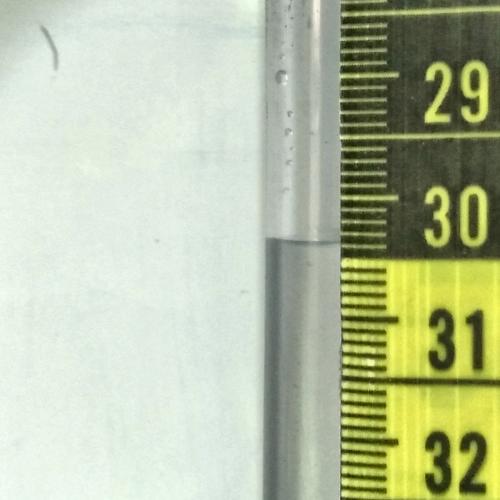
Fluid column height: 30.4 cm